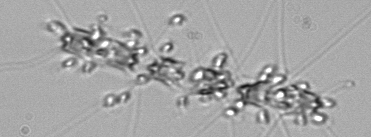
Label: Chaetoceros_didymus_TAG_external_flagellate